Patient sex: M
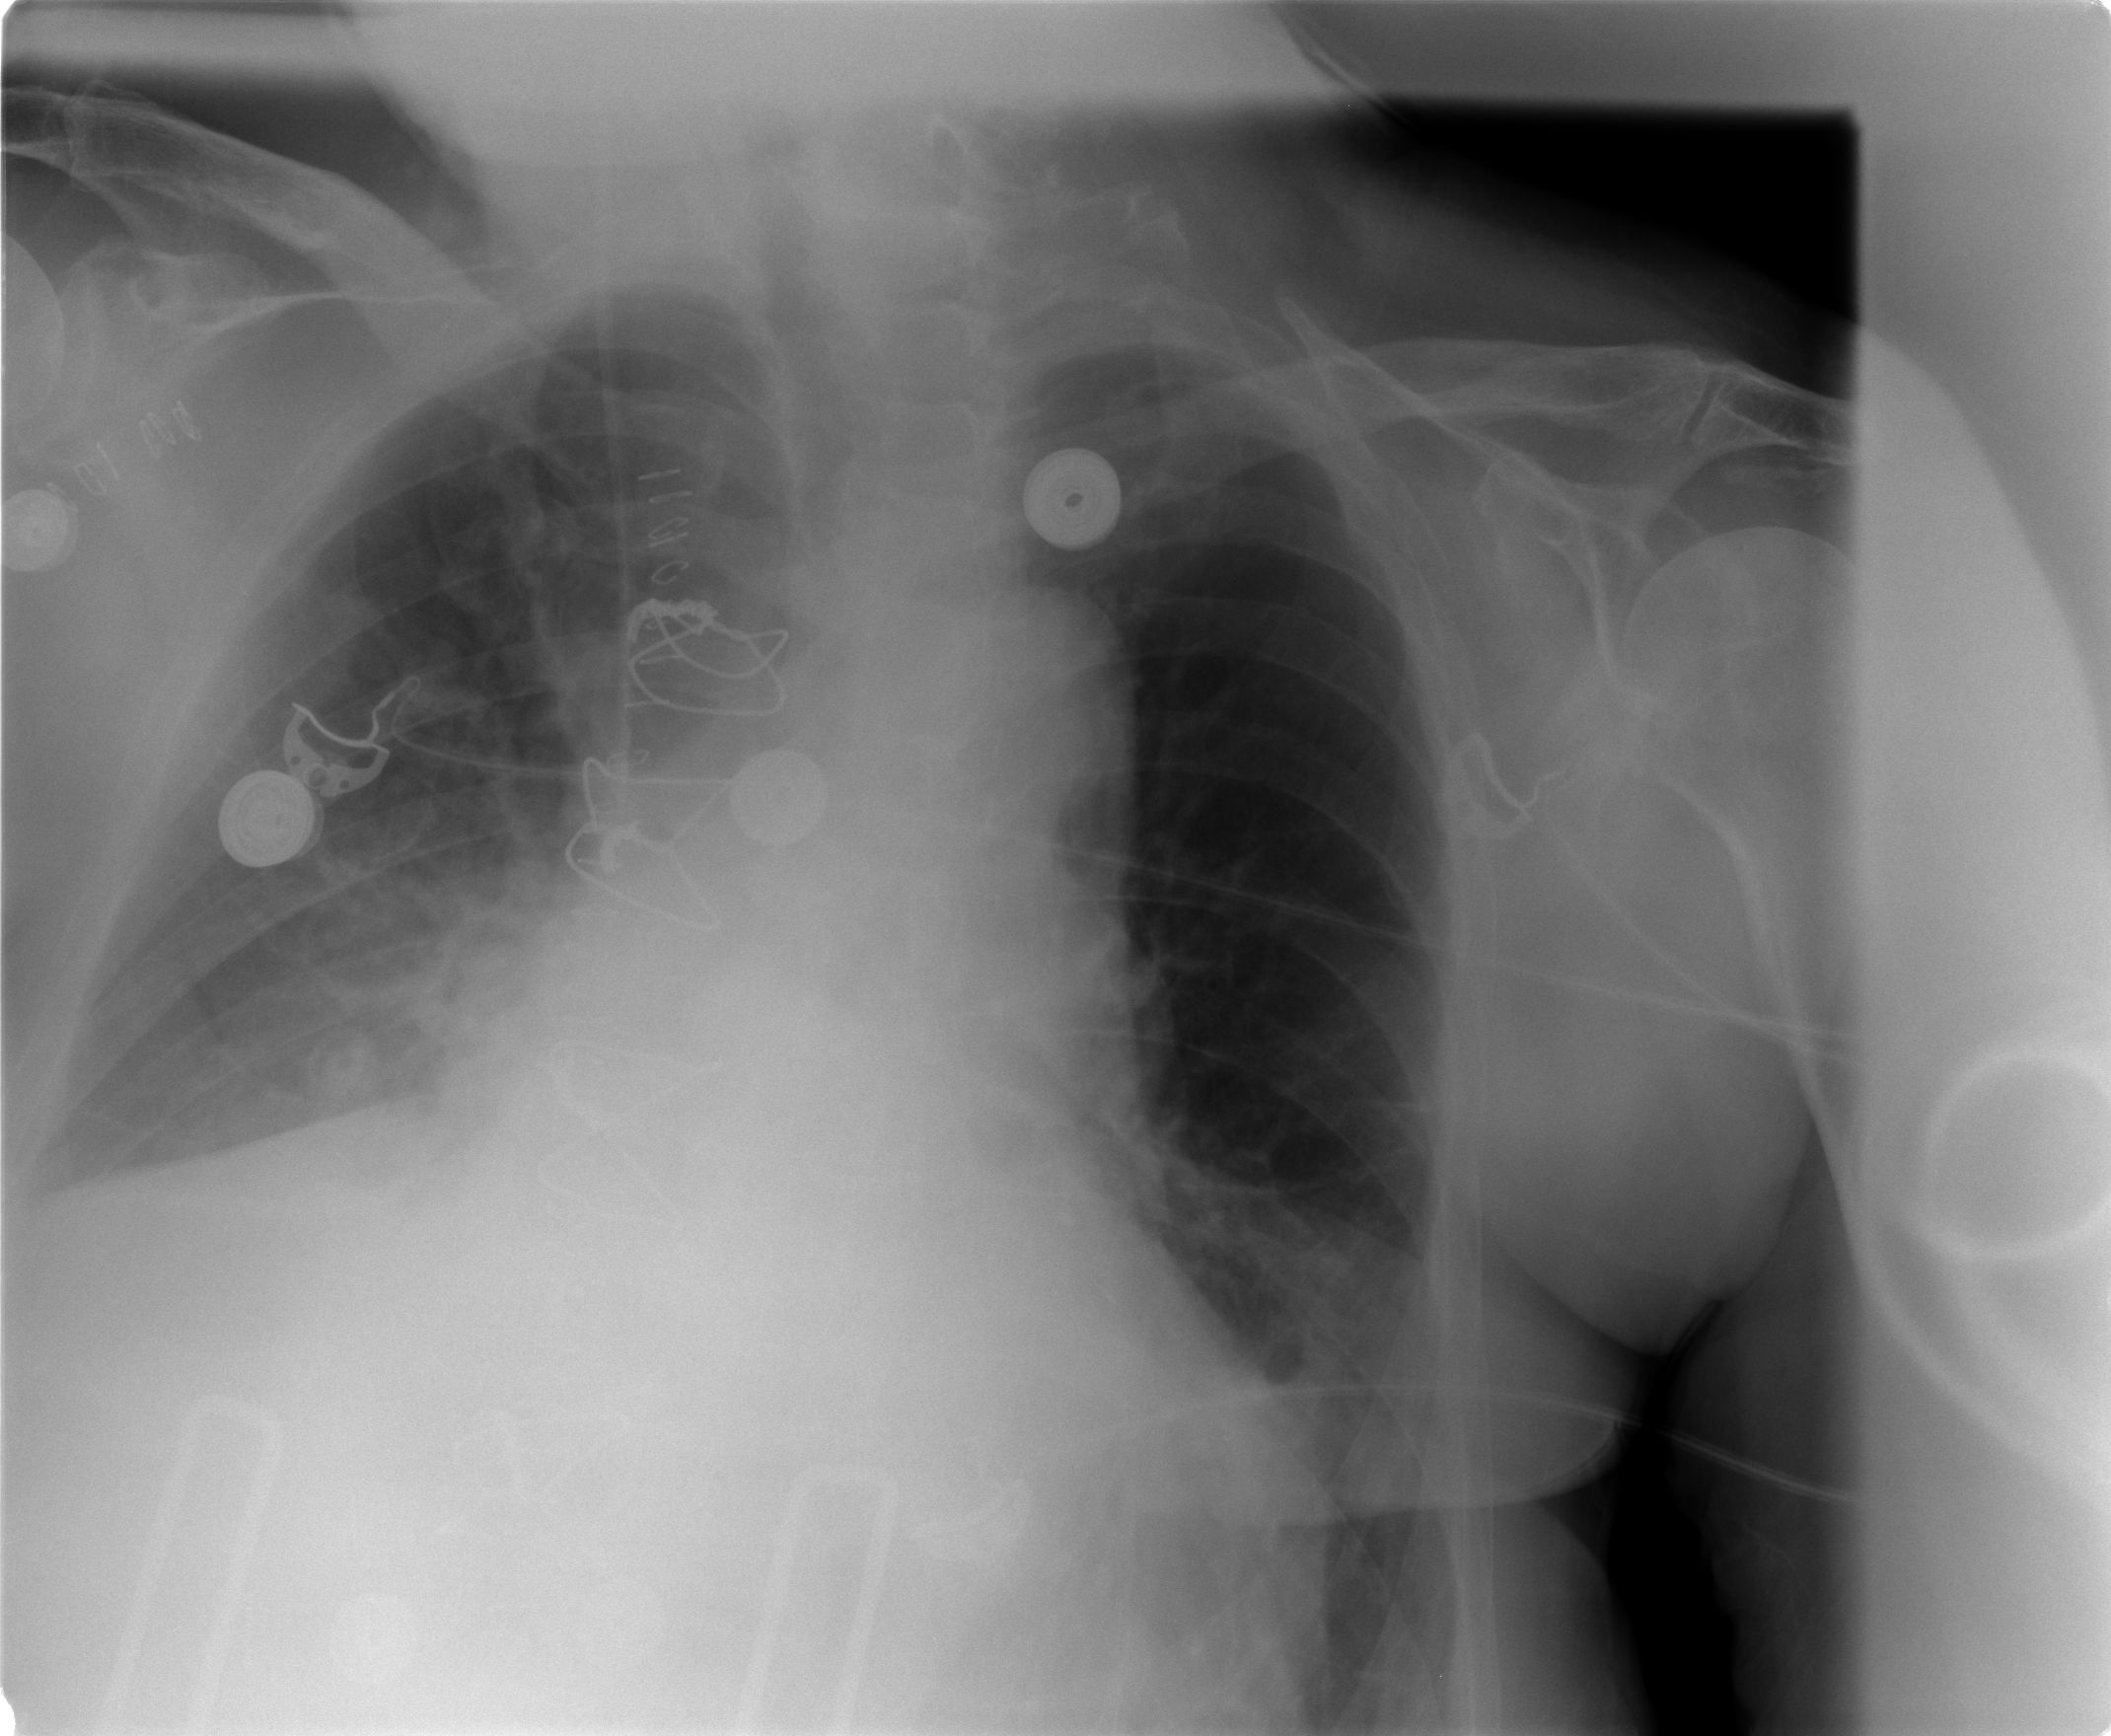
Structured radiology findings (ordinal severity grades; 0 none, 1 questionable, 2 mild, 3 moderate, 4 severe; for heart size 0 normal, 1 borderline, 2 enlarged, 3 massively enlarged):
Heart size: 2
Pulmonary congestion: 0
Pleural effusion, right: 2
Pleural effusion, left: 0
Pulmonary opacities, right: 2
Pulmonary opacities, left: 0
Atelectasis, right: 2
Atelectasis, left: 2